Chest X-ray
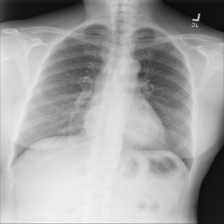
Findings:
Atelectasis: negative
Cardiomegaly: negative
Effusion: negative
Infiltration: negative
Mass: negative
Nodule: negative
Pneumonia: negative
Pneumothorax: negative
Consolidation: negative
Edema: negative
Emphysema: negative
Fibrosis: negative
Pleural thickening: negative
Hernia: negative